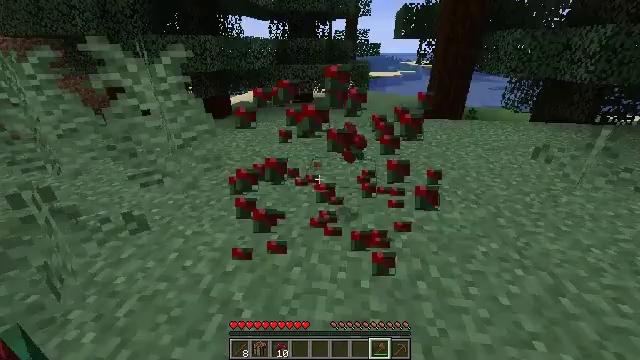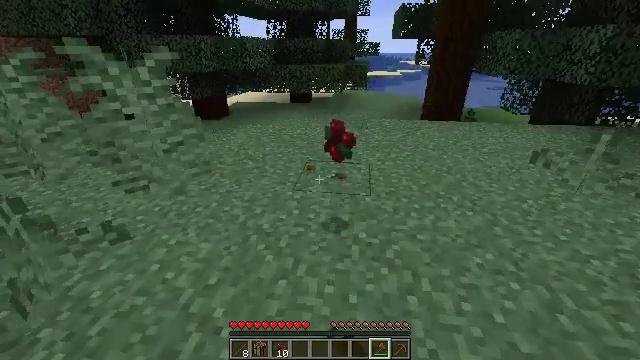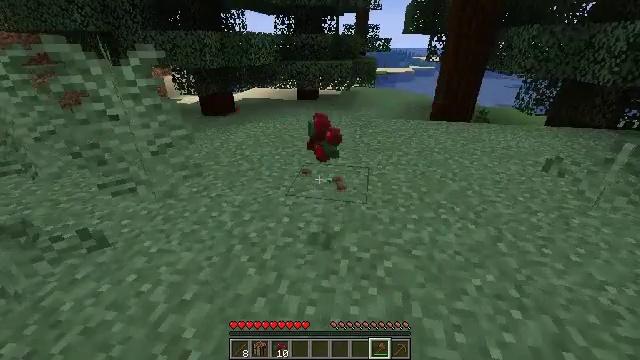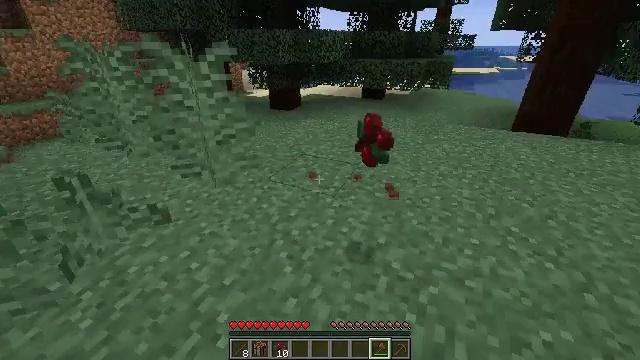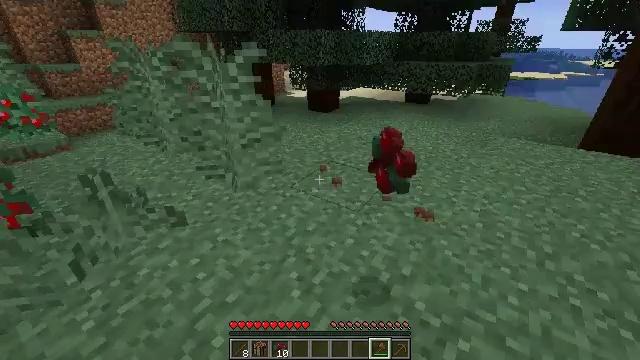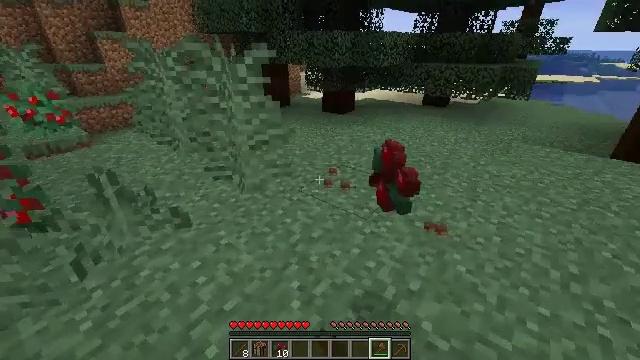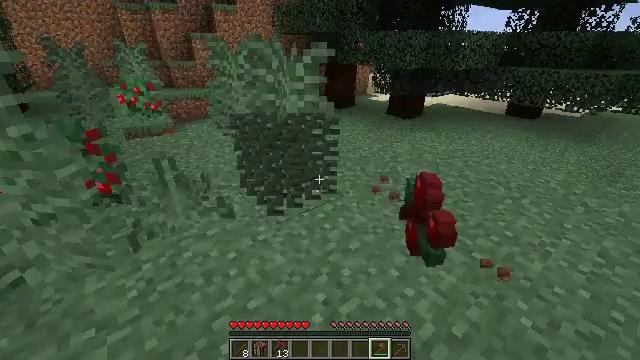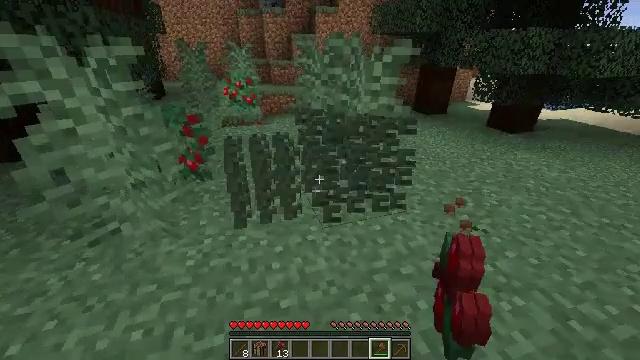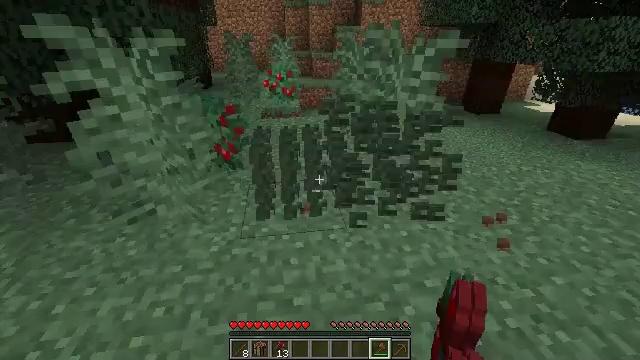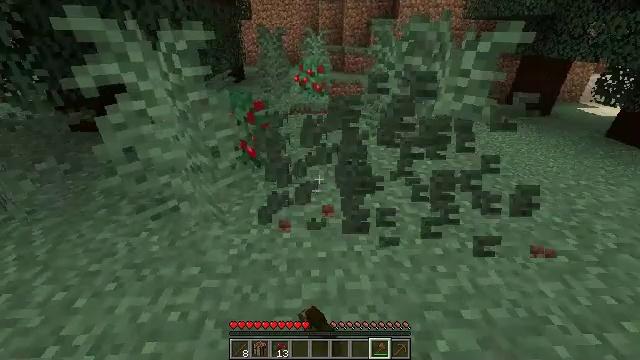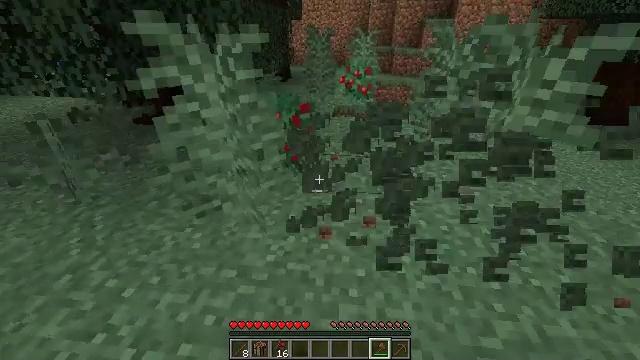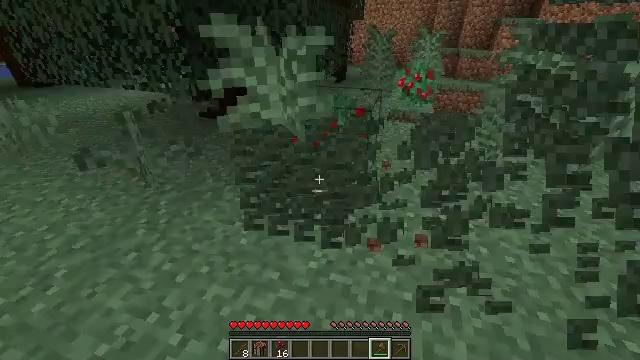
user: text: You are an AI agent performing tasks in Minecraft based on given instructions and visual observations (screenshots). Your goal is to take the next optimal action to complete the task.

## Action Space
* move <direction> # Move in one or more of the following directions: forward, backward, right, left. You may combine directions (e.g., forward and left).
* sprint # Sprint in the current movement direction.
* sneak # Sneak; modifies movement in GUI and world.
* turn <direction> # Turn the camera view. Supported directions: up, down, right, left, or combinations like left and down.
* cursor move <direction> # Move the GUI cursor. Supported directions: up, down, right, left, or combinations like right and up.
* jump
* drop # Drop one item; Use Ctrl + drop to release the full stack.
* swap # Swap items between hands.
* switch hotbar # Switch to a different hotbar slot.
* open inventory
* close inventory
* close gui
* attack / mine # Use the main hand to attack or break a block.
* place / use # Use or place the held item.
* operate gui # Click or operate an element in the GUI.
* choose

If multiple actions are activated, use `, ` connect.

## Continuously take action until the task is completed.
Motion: motion action
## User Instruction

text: Mine fern in the forest.
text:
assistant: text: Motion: move forward and move right, attack / mine
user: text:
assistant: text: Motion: move forward and move right, turn left, attack / mine
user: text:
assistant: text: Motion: move forward, turn left, attack / mine
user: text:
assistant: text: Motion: move forward, turn left, attack / mine
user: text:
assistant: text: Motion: move forward and move right, turn left, attack / mine
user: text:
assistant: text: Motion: move forward and move right, turn left, attack / mine
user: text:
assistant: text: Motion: move forward and move right, turn left, attack / mine
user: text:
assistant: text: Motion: move forward and move left, turn left and down, attack / mine
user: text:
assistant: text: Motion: move forward and move left, turn left, attack / mine
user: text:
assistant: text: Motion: move forward and move left, turn left, attack / mine
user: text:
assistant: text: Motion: move forward and move left, turn left, attack / mine
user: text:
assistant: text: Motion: attack / mine